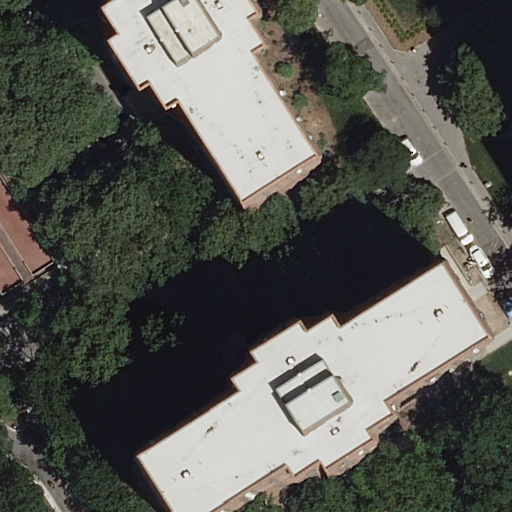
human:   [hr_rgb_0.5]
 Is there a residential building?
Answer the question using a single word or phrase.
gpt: yes

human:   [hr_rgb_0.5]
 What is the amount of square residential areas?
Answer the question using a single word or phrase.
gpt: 0

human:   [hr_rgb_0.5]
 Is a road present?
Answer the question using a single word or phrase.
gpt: yes

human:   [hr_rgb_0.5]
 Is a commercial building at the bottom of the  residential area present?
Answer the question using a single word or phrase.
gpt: no

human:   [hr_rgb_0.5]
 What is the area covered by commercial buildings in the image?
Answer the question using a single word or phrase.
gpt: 0m2

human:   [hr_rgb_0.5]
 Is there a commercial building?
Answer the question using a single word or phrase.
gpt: no

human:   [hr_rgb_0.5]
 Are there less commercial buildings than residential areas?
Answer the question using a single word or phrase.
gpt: yes

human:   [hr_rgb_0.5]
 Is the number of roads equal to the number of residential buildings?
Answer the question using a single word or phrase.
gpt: no

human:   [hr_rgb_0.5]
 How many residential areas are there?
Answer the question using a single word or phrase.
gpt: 1

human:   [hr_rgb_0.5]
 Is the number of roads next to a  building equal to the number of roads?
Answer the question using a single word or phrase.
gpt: yes

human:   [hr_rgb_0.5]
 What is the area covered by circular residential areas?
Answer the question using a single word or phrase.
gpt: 0m2

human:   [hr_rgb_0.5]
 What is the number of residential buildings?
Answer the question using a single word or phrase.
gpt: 2

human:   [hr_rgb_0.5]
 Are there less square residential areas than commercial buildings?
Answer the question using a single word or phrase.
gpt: no

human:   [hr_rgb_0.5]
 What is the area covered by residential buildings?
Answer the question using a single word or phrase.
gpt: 663m2

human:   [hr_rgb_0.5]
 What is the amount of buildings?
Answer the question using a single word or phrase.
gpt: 2

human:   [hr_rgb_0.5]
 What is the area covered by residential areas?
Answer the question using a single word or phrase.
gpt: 9624m2

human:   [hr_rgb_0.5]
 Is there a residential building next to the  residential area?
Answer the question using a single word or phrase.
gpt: yes

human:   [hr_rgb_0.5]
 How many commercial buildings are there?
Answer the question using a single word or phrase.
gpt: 0

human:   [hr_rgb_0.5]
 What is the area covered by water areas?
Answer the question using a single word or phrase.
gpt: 0m2

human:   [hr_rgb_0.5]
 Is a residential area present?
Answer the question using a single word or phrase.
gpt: yes

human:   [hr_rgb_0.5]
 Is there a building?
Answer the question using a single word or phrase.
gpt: yes

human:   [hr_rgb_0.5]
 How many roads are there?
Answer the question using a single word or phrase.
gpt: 6

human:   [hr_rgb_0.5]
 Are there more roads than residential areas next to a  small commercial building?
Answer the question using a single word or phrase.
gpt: yes

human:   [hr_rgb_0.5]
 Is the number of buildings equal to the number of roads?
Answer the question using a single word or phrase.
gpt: no

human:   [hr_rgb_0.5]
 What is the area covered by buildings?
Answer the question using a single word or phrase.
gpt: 663m2

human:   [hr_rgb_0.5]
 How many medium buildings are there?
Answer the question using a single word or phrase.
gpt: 0

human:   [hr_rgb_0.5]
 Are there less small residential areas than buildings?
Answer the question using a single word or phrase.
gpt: yes

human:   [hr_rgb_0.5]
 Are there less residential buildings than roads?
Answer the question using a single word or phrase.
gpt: yes

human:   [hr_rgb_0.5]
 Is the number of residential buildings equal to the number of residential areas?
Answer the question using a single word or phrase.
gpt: no

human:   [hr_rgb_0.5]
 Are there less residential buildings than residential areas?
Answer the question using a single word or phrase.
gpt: no

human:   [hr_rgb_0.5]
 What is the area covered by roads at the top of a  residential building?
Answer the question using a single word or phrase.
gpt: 0m2

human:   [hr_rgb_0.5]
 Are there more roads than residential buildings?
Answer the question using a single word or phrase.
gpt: yes

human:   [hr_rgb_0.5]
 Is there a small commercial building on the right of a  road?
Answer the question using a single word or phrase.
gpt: no

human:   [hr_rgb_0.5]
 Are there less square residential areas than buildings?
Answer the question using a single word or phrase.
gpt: yes

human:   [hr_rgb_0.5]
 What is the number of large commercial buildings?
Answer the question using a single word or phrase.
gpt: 0

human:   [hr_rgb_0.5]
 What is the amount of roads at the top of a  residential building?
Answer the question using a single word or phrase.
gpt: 6

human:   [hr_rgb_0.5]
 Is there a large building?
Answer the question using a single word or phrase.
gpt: yes

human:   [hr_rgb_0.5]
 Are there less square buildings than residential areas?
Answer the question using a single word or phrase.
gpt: yes

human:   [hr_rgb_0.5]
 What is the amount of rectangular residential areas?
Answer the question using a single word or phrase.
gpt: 1

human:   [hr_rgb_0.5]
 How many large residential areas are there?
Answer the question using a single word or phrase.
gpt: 1

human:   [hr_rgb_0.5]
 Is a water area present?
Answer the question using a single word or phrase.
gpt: no

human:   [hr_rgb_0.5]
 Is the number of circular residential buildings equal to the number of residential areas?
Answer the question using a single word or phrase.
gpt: no

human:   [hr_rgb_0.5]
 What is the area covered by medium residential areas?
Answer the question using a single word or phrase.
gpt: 0m2

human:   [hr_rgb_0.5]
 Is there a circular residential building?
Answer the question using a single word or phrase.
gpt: no

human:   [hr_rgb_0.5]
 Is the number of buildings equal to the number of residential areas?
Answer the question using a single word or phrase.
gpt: no

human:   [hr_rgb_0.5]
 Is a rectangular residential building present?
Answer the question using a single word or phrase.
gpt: yes

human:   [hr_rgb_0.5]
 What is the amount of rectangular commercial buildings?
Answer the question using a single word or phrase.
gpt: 0

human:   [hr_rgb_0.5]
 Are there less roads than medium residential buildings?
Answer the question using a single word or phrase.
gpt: no

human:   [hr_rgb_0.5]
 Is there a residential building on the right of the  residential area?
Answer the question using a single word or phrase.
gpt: no

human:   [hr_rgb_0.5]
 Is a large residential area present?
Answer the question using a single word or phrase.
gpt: yes

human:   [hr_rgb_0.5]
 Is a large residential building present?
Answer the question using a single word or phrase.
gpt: yes

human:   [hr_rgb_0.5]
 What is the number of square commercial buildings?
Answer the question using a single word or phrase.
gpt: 0

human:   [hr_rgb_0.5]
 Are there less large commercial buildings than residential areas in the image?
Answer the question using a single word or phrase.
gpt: yes

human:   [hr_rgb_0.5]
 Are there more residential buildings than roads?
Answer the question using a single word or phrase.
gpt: no

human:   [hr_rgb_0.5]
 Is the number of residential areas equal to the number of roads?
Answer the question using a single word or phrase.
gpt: no

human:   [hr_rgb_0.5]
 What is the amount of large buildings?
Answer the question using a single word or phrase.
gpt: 1

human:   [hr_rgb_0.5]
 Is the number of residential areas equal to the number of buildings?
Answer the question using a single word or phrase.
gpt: no

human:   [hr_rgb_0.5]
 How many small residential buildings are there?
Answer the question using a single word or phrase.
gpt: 1

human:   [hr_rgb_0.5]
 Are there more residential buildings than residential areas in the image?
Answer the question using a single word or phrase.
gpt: yes

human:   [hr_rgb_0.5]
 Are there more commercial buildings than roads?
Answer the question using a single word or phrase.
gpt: no

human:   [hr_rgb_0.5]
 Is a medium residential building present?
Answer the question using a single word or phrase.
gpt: no

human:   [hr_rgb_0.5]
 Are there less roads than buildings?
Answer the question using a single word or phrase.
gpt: no

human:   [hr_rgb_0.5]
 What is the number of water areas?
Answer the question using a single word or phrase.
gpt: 0

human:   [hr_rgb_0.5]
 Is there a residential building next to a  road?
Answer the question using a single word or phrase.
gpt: yes